Question: '''
data = Socket.recv(1024) # '' according to debugger
print(data) # prints SQH STX
'''
print looks like this in terminal:

I want to print its exact '' without the ASCII
also I'm not sure what characters like "" are called I think its escaped hex strings?
I've seen online something like this:
'''
data = ''
for i in data:
print hex(ord(i))
'''
not quite what I wanted. Anyway to do get the original value outputed?
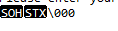
Answer: A short implementation:
'''
data = 'abc'
print(''.join(map('\x{:02x}'.format, map(ord, data))))
'''
Outputs 'abc'